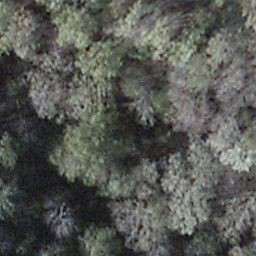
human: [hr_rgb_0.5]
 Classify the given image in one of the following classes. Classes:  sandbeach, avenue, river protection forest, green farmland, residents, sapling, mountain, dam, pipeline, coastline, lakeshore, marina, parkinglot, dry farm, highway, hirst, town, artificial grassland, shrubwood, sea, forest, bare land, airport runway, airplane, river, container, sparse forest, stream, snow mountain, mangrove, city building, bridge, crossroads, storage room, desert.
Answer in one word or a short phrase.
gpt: shrubwood